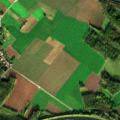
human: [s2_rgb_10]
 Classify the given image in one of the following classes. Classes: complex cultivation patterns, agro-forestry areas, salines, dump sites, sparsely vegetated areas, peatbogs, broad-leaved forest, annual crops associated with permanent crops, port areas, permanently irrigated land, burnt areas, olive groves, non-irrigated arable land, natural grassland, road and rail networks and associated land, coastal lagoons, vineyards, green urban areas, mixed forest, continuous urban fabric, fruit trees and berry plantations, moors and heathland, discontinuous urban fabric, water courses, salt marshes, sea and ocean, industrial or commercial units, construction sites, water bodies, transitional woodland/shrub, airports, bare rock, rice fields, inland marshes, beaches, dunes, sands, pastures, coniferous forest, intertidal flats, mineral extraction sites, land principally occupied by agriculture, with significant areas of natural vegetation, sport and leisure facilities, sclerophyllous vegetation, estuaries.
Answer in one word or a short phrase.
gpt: discontinuous urban fabric, non-irrigated arable land, pastures, complex cultivation patterns, land principally occupied by agriculture, with significant areas of natural vegetation, broad-leaved forest